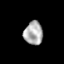
Tissue: skin
Cell type: Epithelial cells
Senescence score: 0.2652
Nuclear area (px): 431
Mean DAPI intensity: 172.937